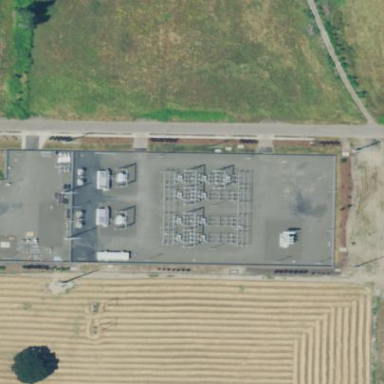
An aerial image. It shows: Distribution substation surrounded by fence.